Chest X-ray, PA view. Patient: 39 years old, sex F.
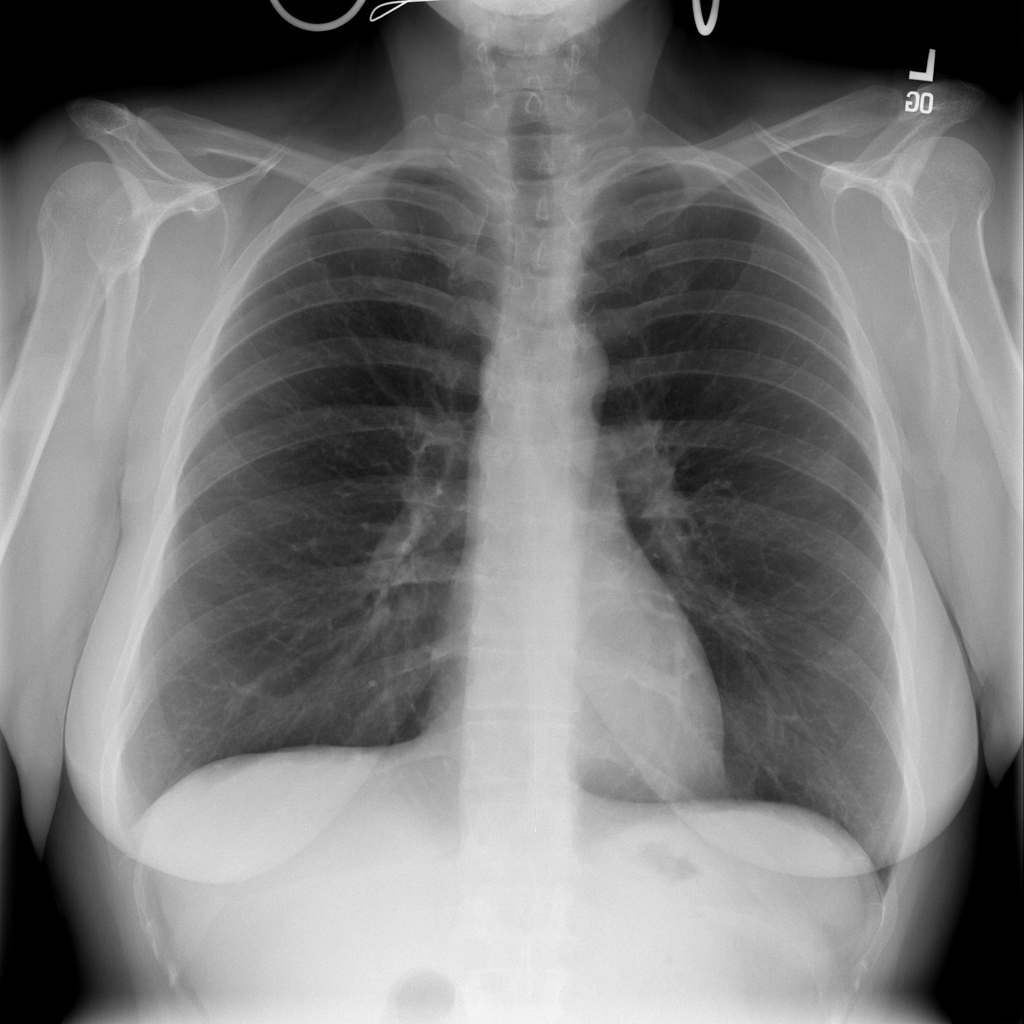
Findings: No Finding